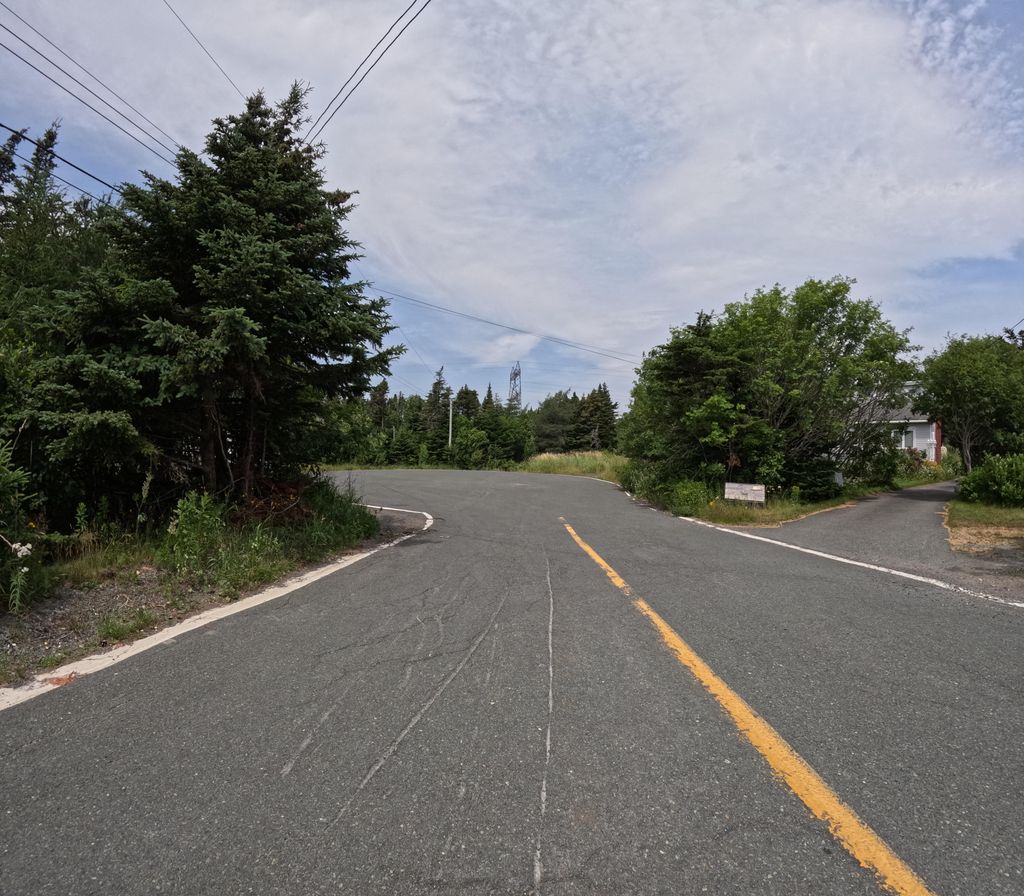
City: st_johns